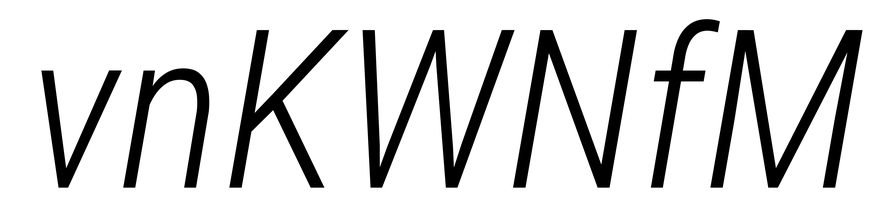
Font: Roboto-Italic_Condensed_Light_Italic